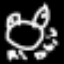
Label: frog